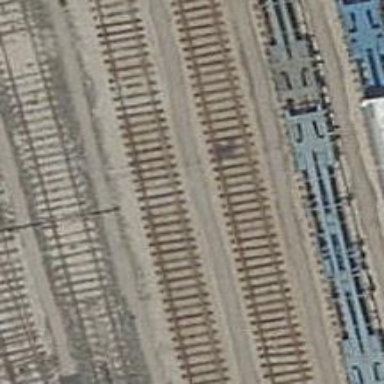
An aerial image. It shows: Rail yard with electrified contact lines for the railway.